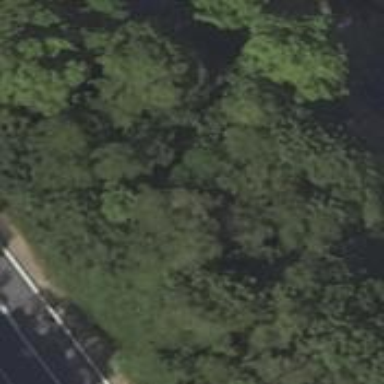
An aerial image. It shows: Row of deciduous broadleaved trees.